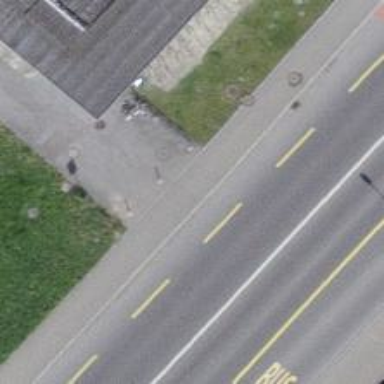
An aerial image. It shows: Bicycle parking area.